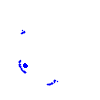
Particle: electron